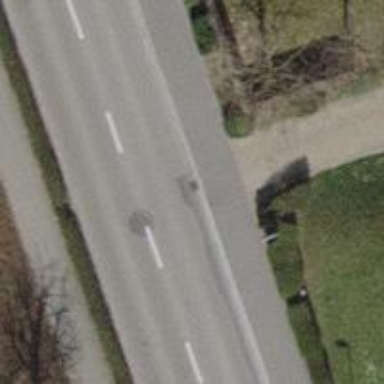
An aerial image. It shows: Asphalt sidewalk.